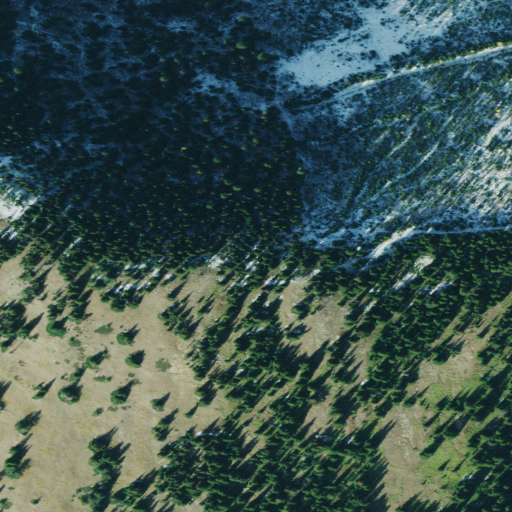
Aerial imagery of mountain in Montana named Quartz Mountain containing evergreen forest and shrub